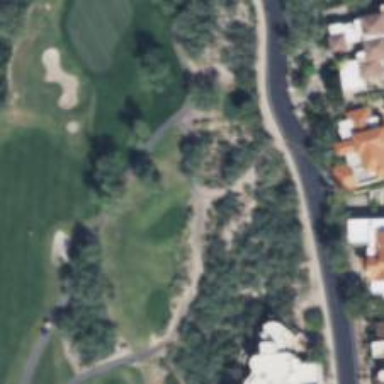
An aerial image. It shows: Path used for both walking and golf.